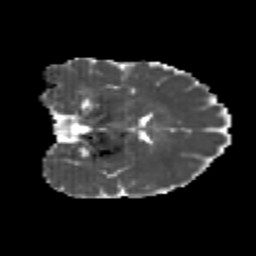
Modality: MD
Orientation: coronal
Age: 22
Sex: female
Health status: healthy
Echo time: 0.074 s